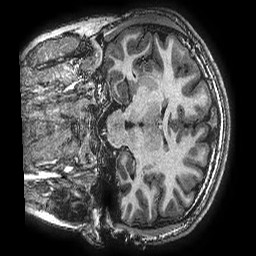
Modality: T1w
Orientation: coronal
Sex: male
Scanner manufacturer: ge
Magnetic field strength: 3 T
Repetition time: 0.00766 s
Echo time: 0.003476 s